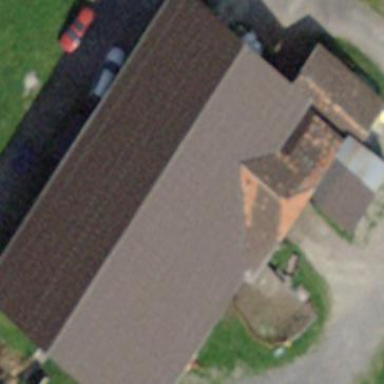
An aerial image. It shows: Barn.